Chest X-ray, AP view. Patient: 37 years old, sex F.
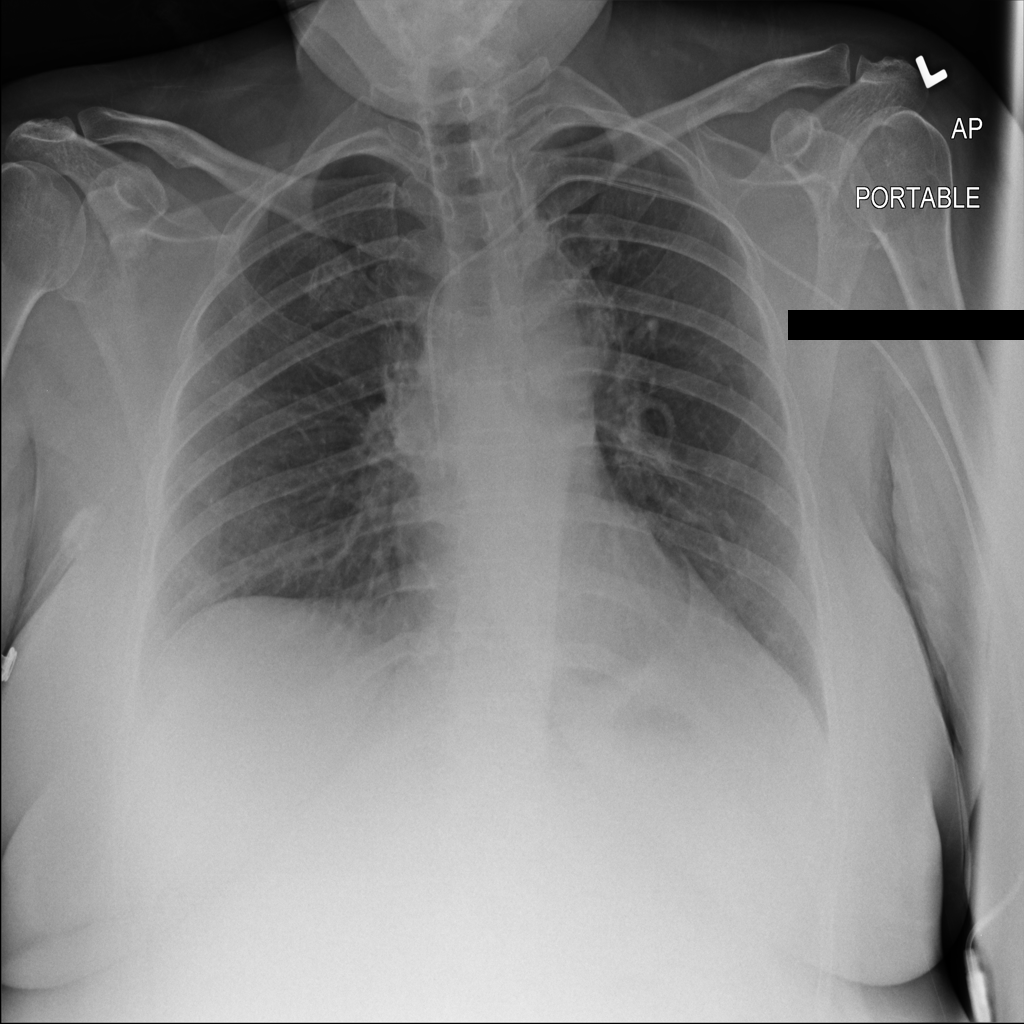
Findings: No Finding